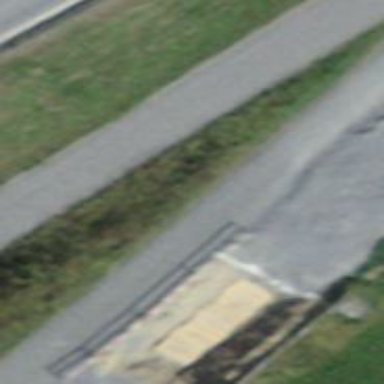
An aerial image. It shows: Asphalt track with grade1 tracktype.